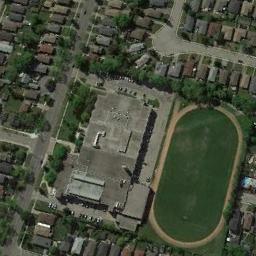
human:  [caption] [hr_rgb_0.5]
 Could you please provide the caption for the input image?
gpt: The ground track field is surrounded by a residential area and a big building is in the residential area .

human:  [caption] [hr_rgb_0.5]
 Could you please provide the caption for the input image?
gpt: A track and field is built in the middle of a residential area, Surrounded by a lot of vegetation .

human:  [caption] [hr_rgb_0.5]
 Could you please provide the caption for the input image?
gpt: There are many buildings next to the ground track field .

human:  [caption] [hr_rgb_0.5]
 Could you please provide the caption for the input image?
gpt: There is a shabby track and field .

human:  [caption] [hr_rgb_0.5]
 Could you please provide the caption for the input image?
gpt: There are many buildings around the ground track field with a yellow track .